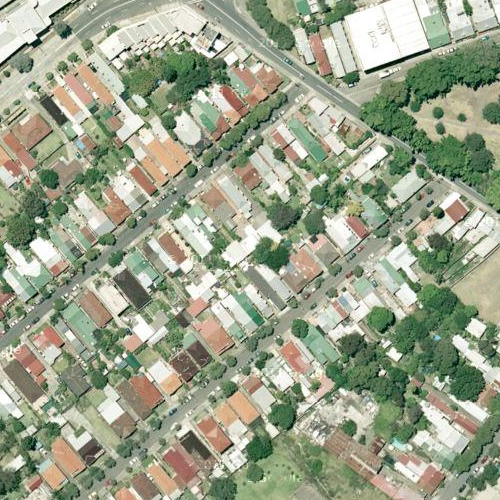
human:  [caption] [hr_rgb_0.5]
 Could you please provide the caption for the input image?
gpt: A residential area with houses arranged neatly and some roads go through this area .

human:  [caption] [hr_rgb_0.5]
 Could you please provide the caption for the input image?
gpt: Lots of houses with different colours of roofs arranged in lines .

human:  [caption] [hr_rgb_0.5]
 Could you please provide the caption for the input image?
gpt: A residential area with houses arranged neatly while a high way beside .

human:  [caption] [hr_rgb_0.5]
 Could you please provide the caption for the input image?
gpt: A town with many houses arranged in lines while a highway beside .

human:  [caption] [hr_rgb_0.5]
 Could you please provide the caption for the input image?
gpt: A residential area with houses densely arranged .